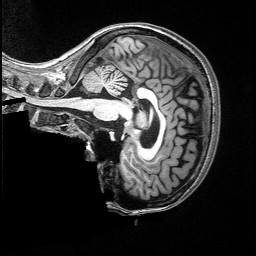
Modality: T1w
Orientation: sagittal
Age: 22
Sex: female
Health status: ill
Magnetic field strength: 3 T
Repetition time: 2.53 s
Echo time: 0.00331 s